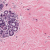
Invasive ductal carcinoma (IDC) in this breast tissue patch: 0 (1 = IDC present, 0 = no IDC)